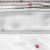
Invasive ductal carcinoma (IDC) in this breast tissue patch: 0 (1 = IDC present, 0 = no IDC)